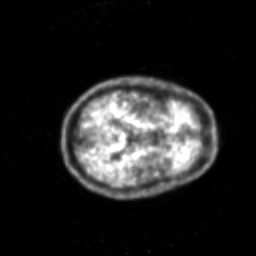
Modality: PET
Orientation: axial
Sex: male
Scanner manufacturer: siemens